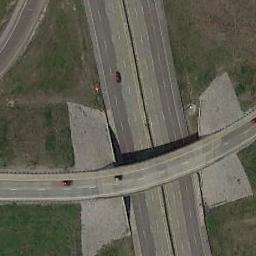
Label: overpass